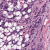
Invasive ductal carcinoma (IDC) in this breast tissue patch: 0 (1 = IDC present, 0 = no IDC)